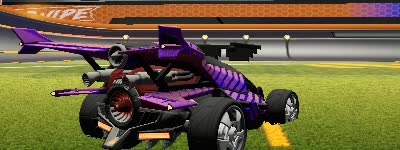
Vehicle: aftershock